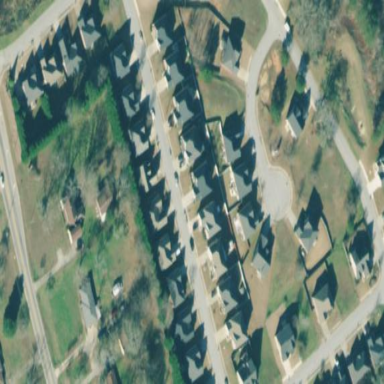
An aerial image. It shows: Single-family residential area.